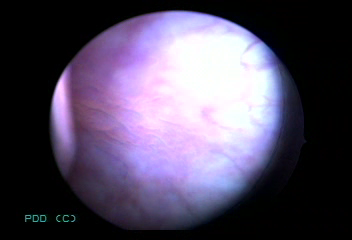
Modality: BLC
Class: Normal mucosa
Bladder cancer association: No